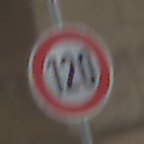
Verkehrszeichen: Geschwindigkeit120
Umgebung: Roofed, Beach
Tageszeit: Midday
Wetter: Overcast
Licht: Natural
Jahreszeit: NotSpecified
Kontrast: LowContrast